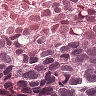
Metastatic tissue present: yes